RGB frame:
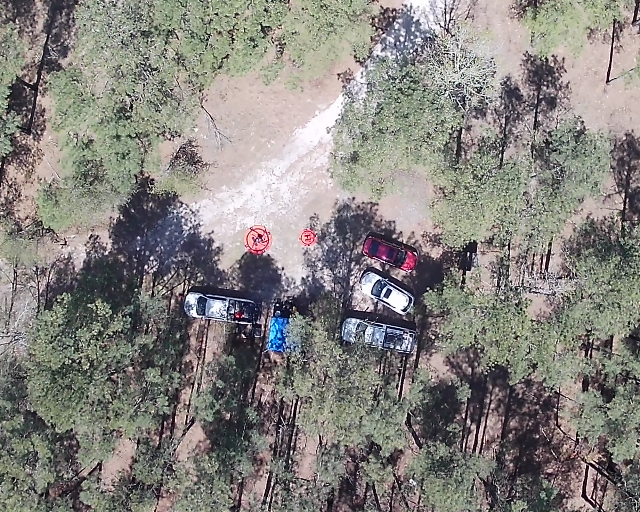
Thermal frame:
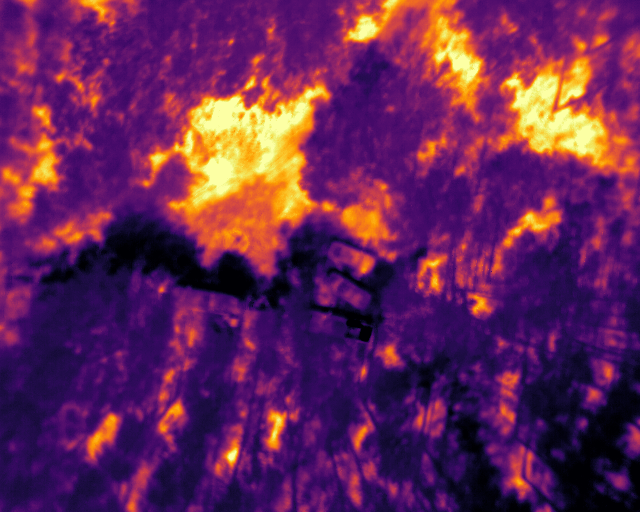
Captured: 2026-02-27 02:42:49
Pixels at or above 80 °C: 0 (fraction of frame: 0)